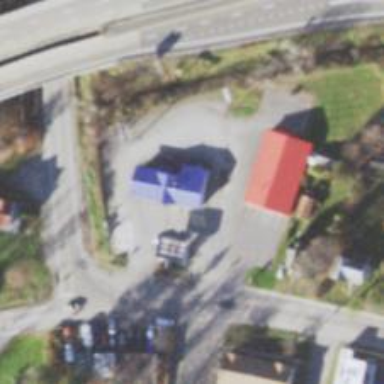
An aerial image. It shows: Convenience shop.